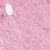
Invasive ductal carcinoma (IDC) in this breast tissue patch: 0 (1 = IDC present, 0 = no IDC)